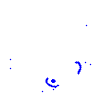
Particle: proton